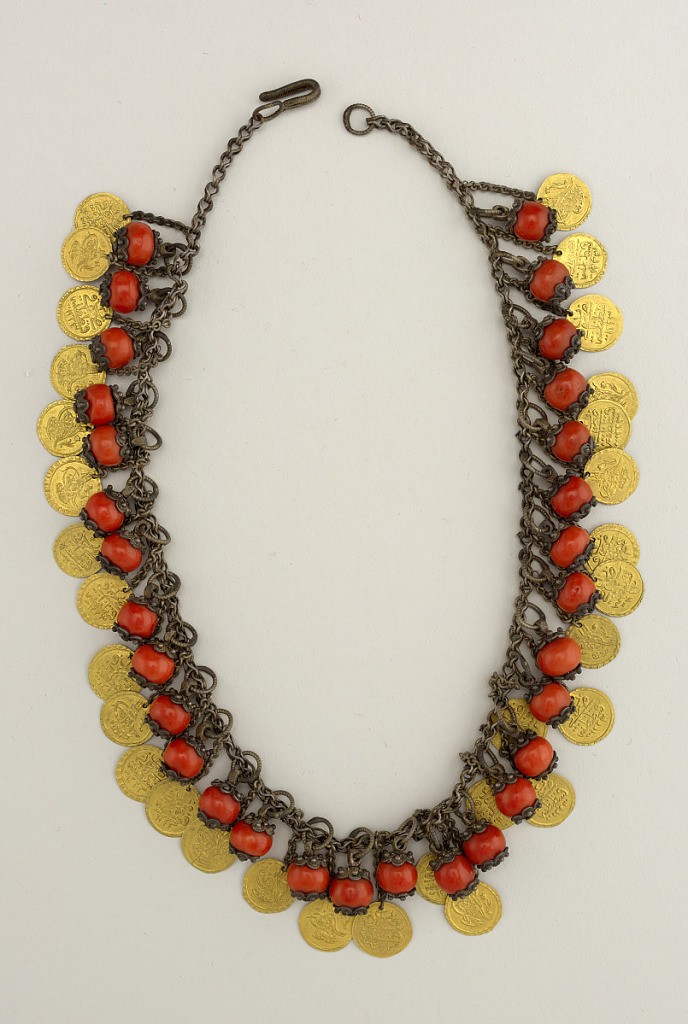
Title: Necklace
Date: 19th century
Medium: coral, silver, gold
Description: Silver chain with pendants of coral set in silver filigree alternating with gold disks.